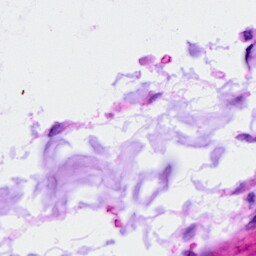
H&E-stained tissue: Ovarian